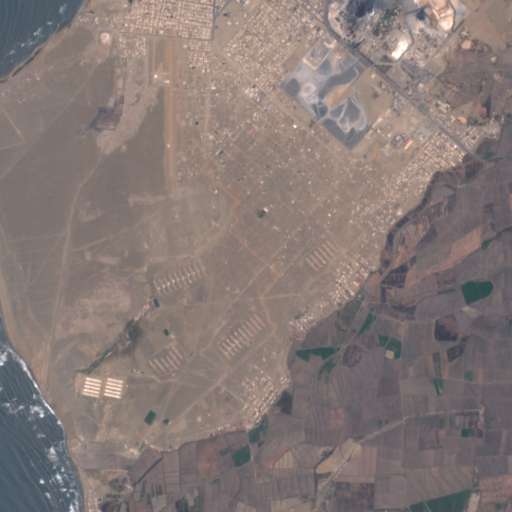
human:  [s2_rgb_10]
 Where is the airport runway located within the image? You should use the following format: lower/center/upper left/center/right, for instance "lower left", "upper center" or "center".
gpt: The airport runway is located in the upper center of the image.
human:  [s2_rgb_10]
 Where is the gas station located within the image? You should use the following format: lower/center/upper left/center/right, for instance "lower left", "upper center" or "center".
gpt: The gas station is located in the upper right of the image.
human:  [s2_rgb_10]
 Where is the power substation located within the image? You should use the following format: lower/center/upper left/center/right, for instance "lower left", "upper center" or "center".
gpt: The power substation is located in the upper right of the image.
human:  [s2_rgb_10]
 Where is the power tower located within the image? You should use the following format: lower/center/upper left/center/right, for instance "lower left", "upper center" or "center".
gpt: The power tower is located in the upper right of the image.
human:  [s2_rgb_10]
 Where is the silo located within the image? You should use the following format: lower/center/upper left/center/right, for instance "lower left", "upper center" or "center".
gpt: The silo is located in the upper right of the image.
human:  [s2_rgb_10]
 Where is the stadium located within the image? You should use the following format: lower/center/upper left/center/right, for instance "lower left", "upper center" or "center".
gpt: The stadium is located in the upper center of the image.
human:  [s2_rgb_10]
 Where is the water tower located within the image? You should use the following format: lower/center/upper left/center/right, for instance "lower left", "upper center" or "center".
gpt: The water tower is located in the center right of the image.
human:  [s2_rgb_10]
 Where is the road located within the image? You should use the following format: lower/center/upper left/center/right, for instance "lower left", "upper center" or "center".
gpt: There is no road in the image.